Говорят, что в архиве Снеллиуса нашли оптическую схему, на которой были изображены идеальная тонкая линза, предмет и его изображение. Из текста следует, что предмет представляет собой стержень длины $l$ с двумя точечными источниками на концах. Стержень и главная оптическая ось находились в плоскости рисунка, а также стержень не пересекал плоскость линзы. От времени чернила выцвели и на рисунке остались видны лишь сами источники и их изображения, причём неизвестно, какая из четырёх точек чему соответствует. Интересно, что эти точки располагаются в вершинах и в центре равностороннего треугольника (см. рисунок).
Определите, самому предмету или его изображению принадлежит точка в центре треугольника.
Восстановите оптическую схему (предмет, изображение, линзу, её главную оптическую ось, фокусы) с точностью до поворота рисунка на $120^{\circ}$ и отражения.
Найдите фокусное расстояние линзы. Примечание. Линза называется идеальной, если любой пучок параллельных лучей фокусируется в фокальной плоскости.
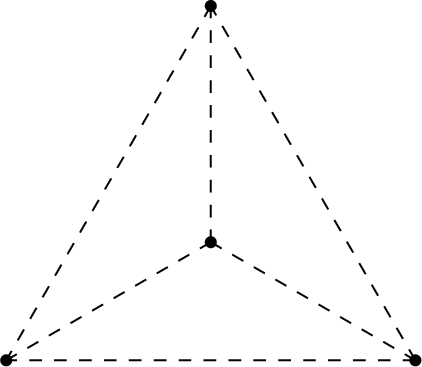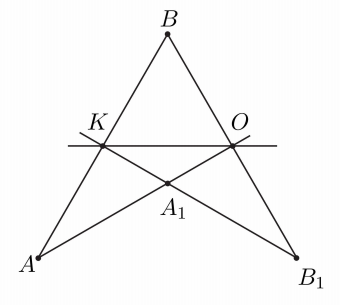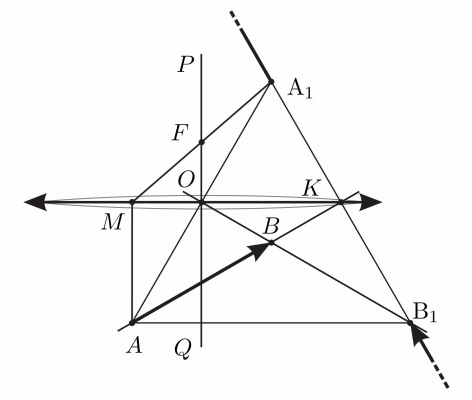
Определите, самому предмету или его изображению принадлежит точка в центре треугольника.
Решение: Предположим, что стержень с источниками - одна из сторон треугольника (например, $A B$), точки $A_{1}$ и $B_{1}$ - их изображения (см. рисунок).  Toгда лучи $A A_{1}$ и $B B_{1}$ пересекаются на середине стороны $B B_{1}$ в точке $O$, которая является центром линзы. Луч, идущий от $A$ через $B$, преломляется в плоскости линзы и идёт далее через их изображения $A_{1}$ и $B_{1}$. Тогда середина $A B$, точка $K$, принадлежит плоскости линзы. Но в этом случае плоскость линзы $O K$ пересекает стержень $A B$, что невозможно. Следовательно, центр треугольника - один из концов стержня.
Ответ: Центр треугольника - один из концов стержня.

Восстановите оптическую схему (предмет, изображение, линзу, её главную оптическую ось, фокусы) с точностью до поворота рисунка на $120^{\circ}$ и отражения.
Решение: Рассмотрим этот вариант. Прямые $A B$ и $A_{1} B_{1}$ пересекаются на середине $A_{1} B_{1}$ в точке $K$, принадлежащей плоскости линзы (см. рисунок ниже).  Итак, $O K$ - плоскость линзы, точка $O$ - её центр. Прямая $P Q$, проходящая через точку $O$ перпендикулярно $O K$, - главная оптическая ось. Точки $A_{1}$ и $B_{1}$ - концы изображения. Само изображение «разорвано» и представляет собой два луча, лежащие на прямой $A_{1} B_{1}$, уходящие из точек $A_{1}$ и $B_{1}$ на бесконечность. Линза - собирающая, только такая линза может давать «разорванное» изображение.

Найдите фокусное расстояние линзы.
Решение: Определить положение фокусов и фокусное расстояние несложно. Пустим луч $A M$ из точки $A$ параллельно оси линзы $P Q$ до пересечения с плоскостью линзы в точке $M$. После преломления луч пойдёт через изображение $A_{1}$. Пересечение $M A_{1}$ с $P Q$ - точка $F$ - и есть главный фокус линзы. Так как $O K$ - средняя линия треугольника, а точка $O$ - середина $A A_{1}$, $O F=\frac{1}{4} h$, где $h$ - высота треугольника, $h=\frac{3}{2} A B=\frac{3}{2} l$. Таким образом, фокусное расстояние $O F=\frac{3}{8} l$.
Ответ: Фокусное расстояние $O F=\frac{3}{8} l$.
Темы:
T, Оптика, Геометрическая оптика, Тонкая линза, Всероссийские, Линзы, Построения